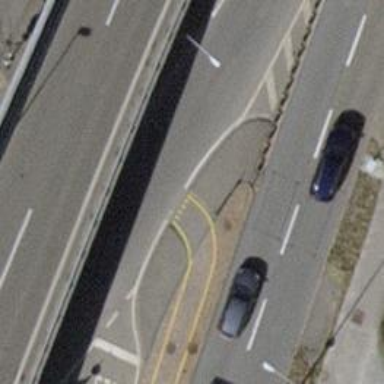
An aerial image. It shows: Crossing with traffic signals.